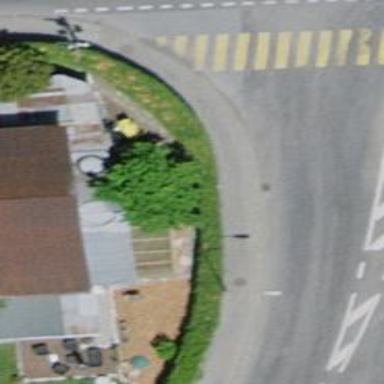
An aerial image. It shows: Hedge barrier.